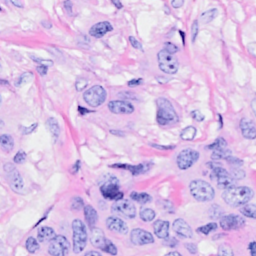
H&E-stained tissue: Breast